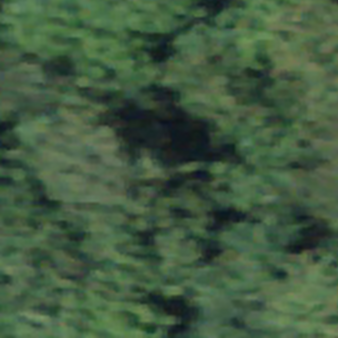
Label: other